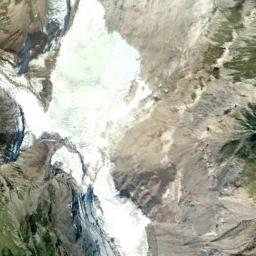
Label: snowberg